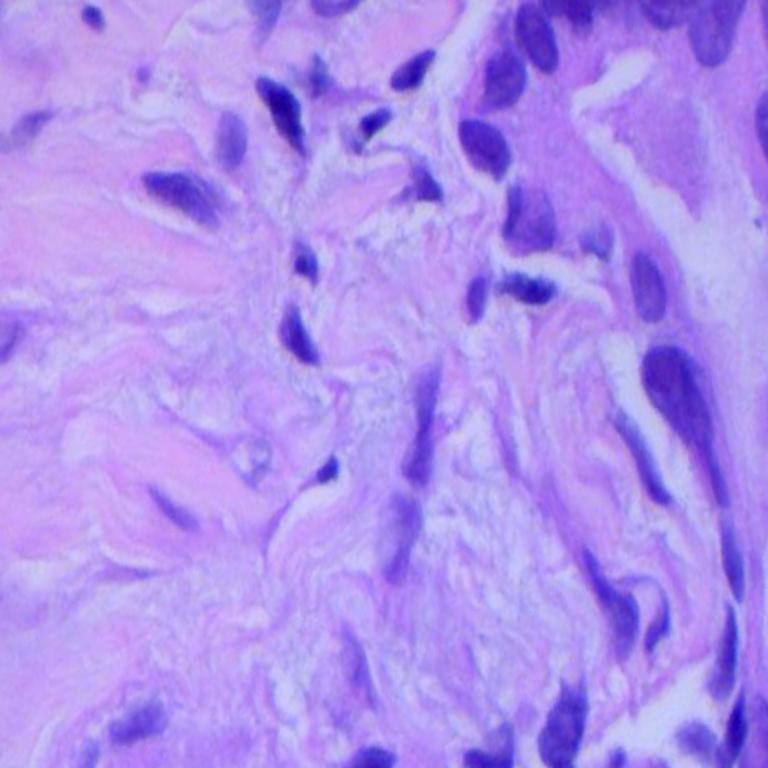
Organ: lung
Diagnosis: adenocarcinomas